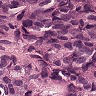
Metastatic tissue present: yes